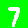
Digit: 7